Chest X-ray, AP view. Patient: 44 years old, sex M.
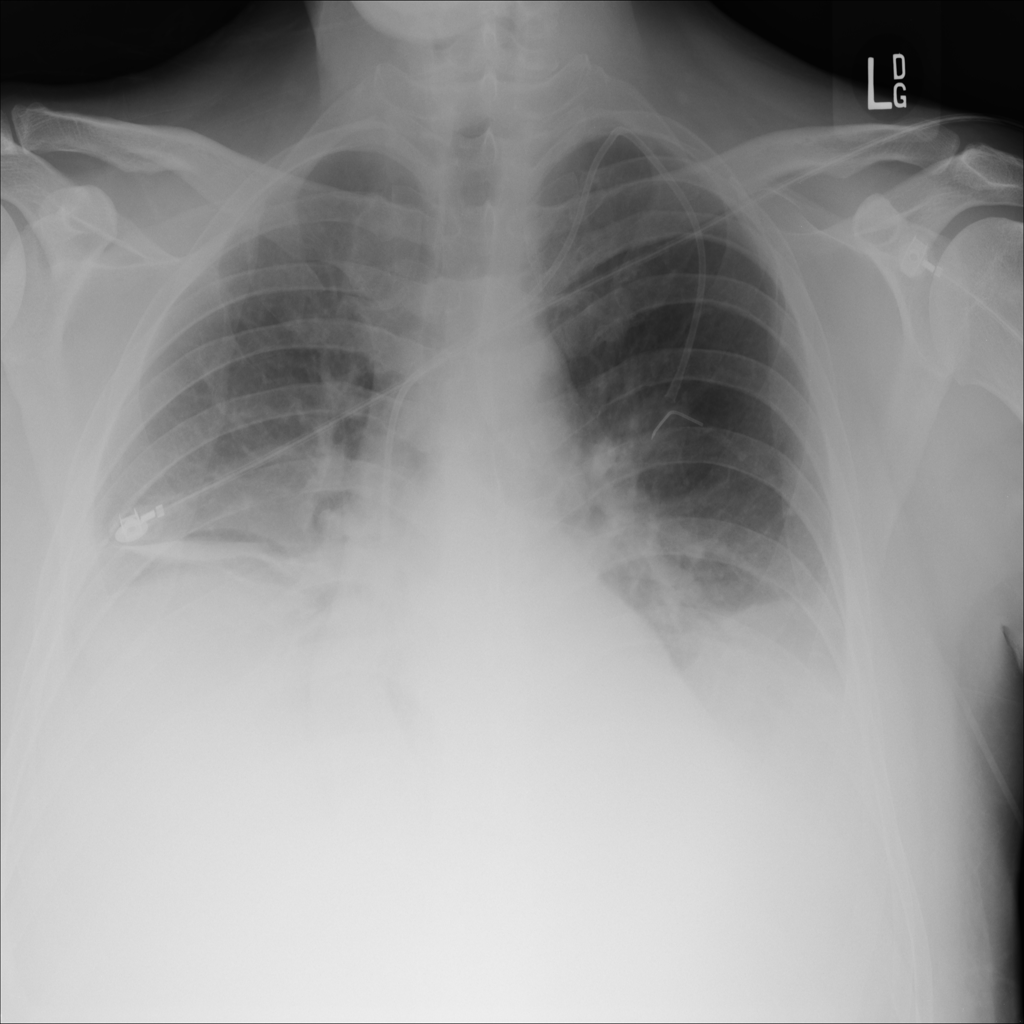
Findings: Effusion